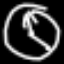
Label: clock